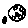
Label: moon